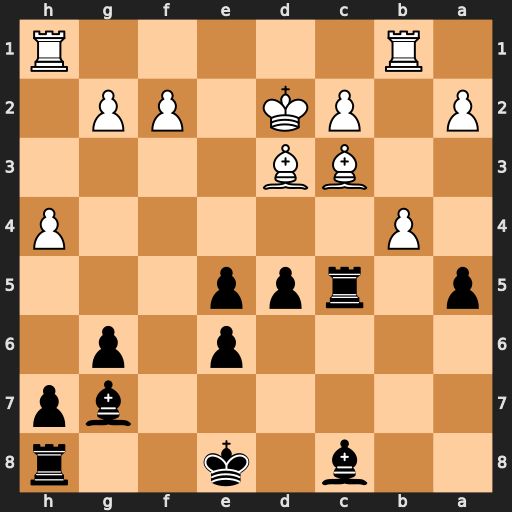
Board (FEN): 2b1k2r/6bp/4p1p1/p1rpp3/1P5P/2BB4/P1PK1PP1/1R5R
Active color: b
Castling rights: k
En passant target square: -
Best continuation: Bh6+ Kd1 Rxc3